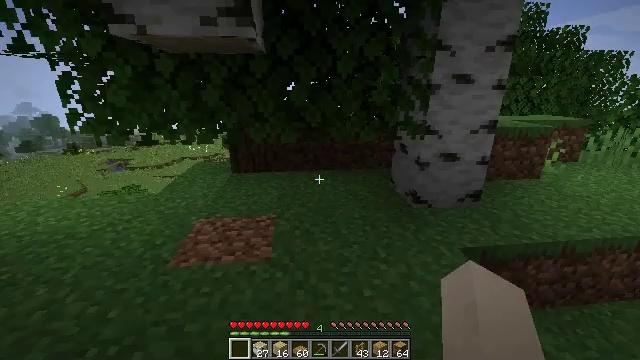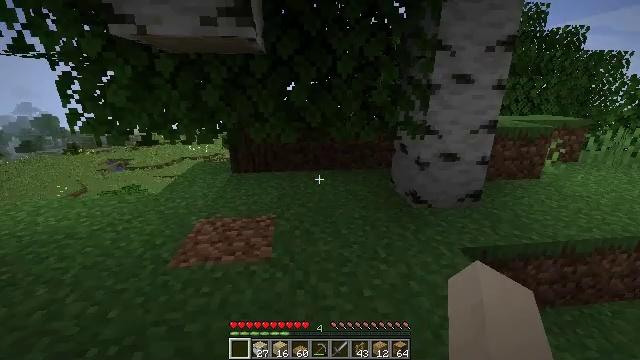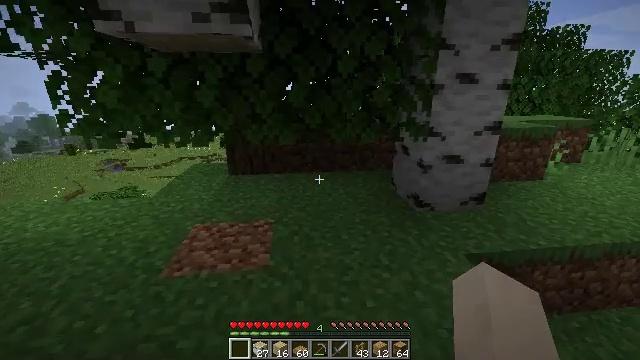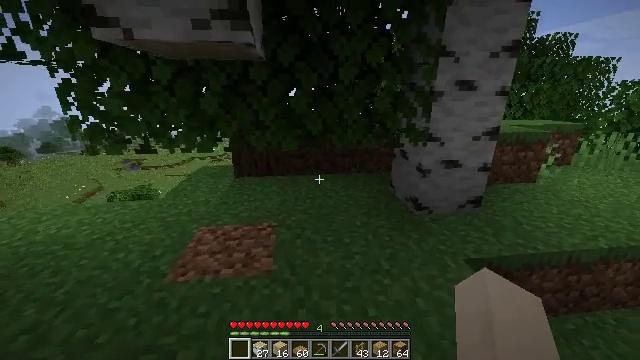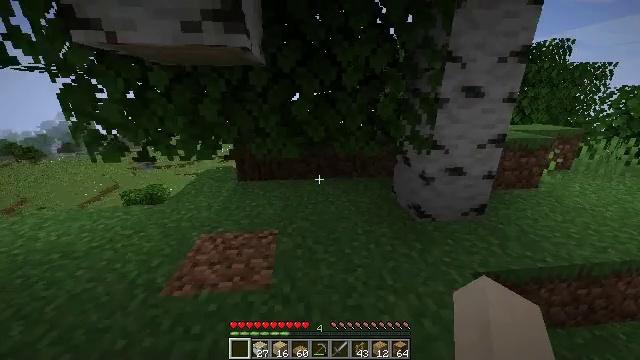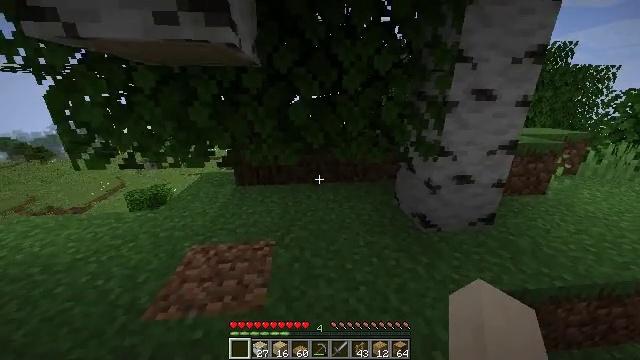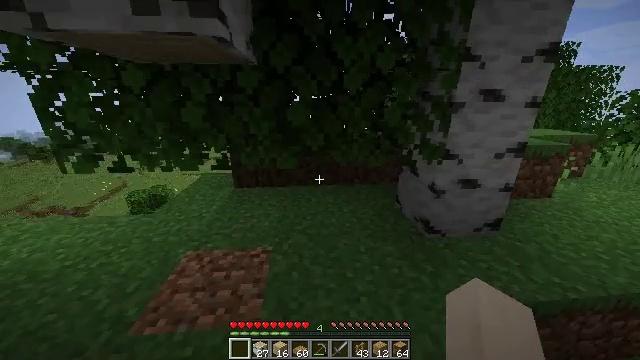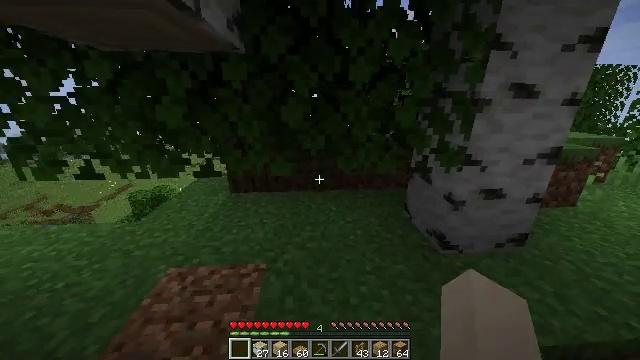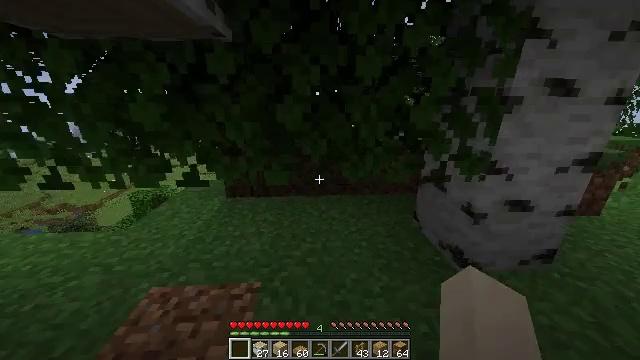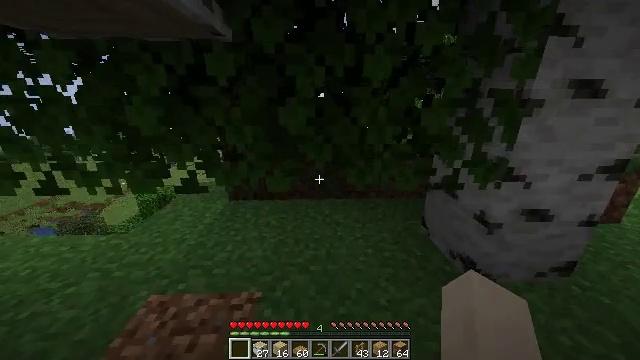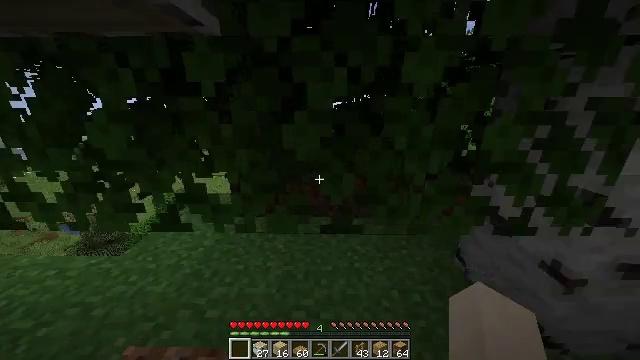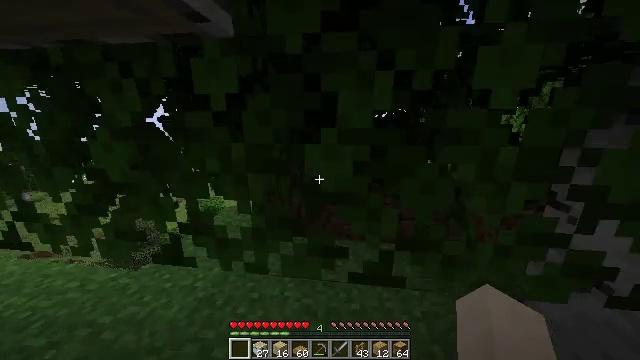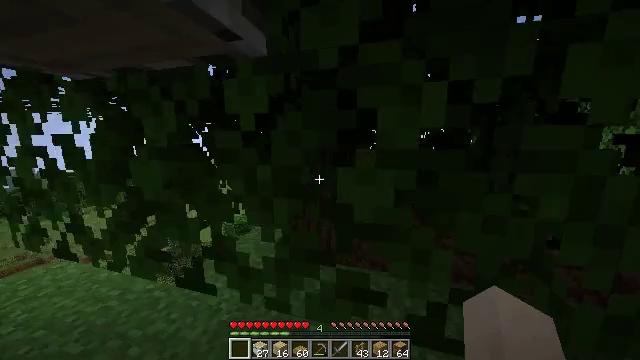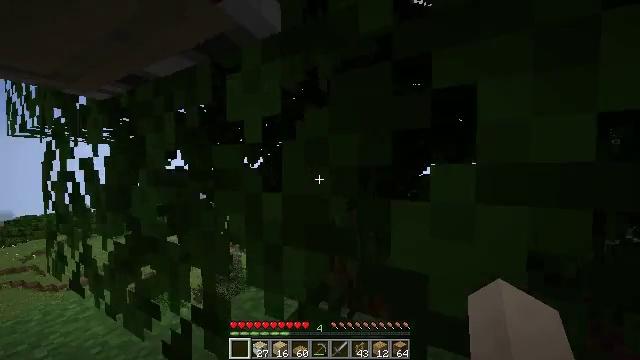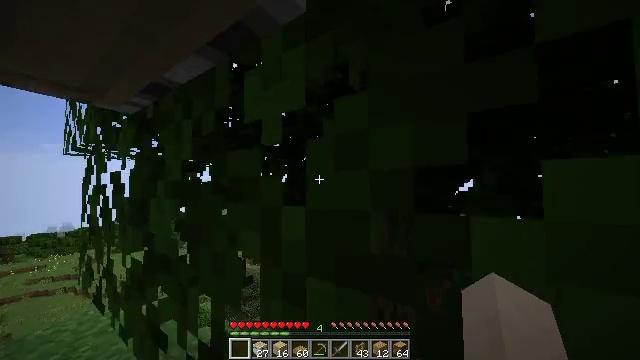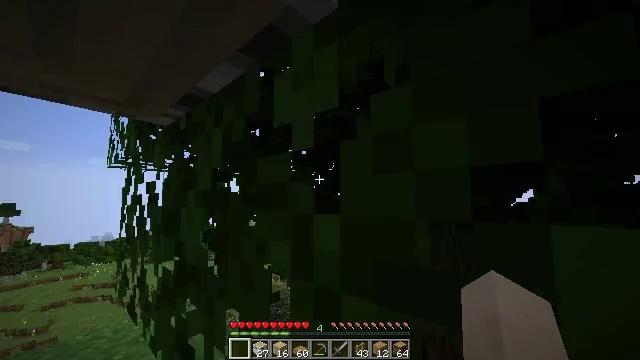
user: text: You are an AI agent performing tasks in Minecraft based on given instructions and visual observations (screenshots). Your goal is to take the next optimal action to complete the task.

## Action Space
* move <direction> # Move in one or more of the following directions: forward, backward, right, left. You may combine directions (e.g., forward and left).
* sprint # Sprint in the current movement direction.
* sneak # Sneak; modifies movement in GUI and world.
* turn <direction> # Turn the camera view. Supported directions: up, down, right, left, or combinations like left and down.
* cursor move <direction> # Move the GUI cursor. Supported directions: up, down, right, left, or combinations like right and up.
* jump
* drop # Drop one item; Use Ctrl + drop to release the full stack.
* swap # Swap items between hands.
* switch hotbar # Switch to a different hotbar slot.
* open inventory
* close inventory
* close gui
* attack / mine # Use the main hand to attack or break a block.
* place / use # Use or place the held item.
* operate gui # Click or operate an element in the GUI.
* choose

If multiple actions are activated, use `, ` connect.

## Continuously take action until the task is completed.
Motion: motion action
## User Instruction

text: Break the birch log in the forest.
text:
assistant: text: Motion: no_op
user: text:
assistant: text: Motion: move forward, sprint
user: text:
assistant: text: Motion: move forward, sprint
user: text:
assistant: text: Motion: move forward, sprint
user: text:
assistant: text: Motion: move forward, sprint
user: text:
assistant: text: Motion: move forward, sprint
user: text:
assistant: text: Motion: move forward, sprint
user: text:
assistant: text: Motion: move forward, sprint
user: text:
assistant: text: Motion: move forward, sprint, turn left
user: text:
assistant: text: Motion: move forward, sprint, turn left and up
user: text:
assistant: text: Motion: move forward, sprint, turn left and up
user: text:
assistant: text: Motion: move forward, sprint, turn left and up
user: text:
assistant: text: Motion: move forward, sprint, turn left and up
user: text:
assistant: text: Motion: sprint, turn left and up
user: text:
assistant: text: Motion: turn left and up
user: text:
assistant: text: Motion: turn left
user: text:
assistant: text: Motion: turn left
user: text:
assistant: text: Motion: turn left
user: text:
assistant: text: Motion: turn left
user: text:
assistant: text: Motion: turn left
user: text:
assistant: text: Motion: turn left
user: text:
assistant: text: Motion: turn left
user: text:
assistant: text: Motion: turn left and up
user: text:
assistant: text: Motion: turn left and up
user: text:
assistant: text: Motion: turn left
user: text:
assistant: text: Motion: turn left
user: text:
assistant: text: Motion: turn left
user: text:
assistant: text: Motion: turn left
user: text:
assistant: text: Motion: turn up
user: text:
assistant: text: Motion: turn up